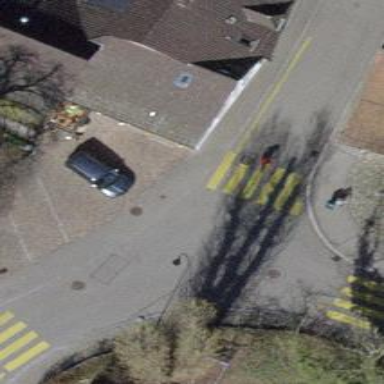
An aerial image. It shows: Residential road with asphalt surface and no sidewalk.